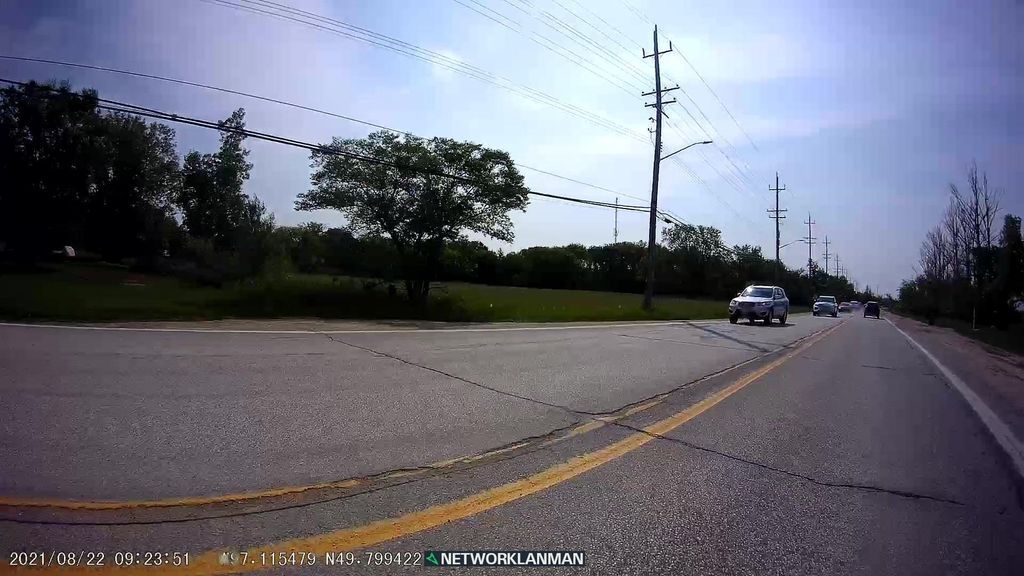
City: winnipeg